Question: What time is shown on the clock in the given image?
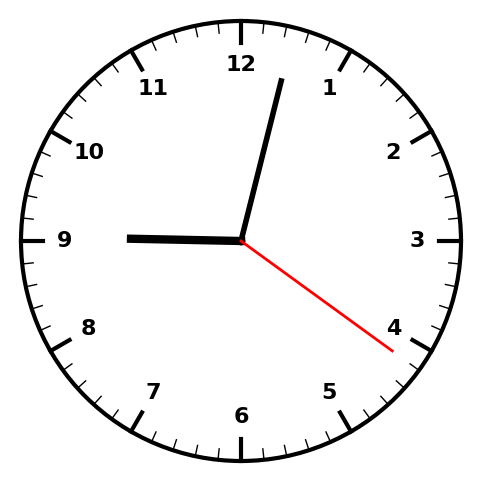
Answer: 09:02:21